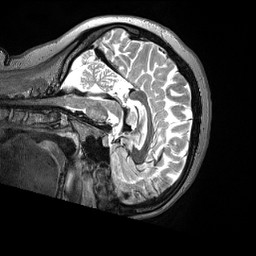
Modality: T2w
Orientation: sagittal
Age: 26
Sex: female
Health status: ill
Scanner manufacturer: siemens
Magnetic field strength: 3 T
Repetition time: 3.2 s
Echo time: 0.563 s